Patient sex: M
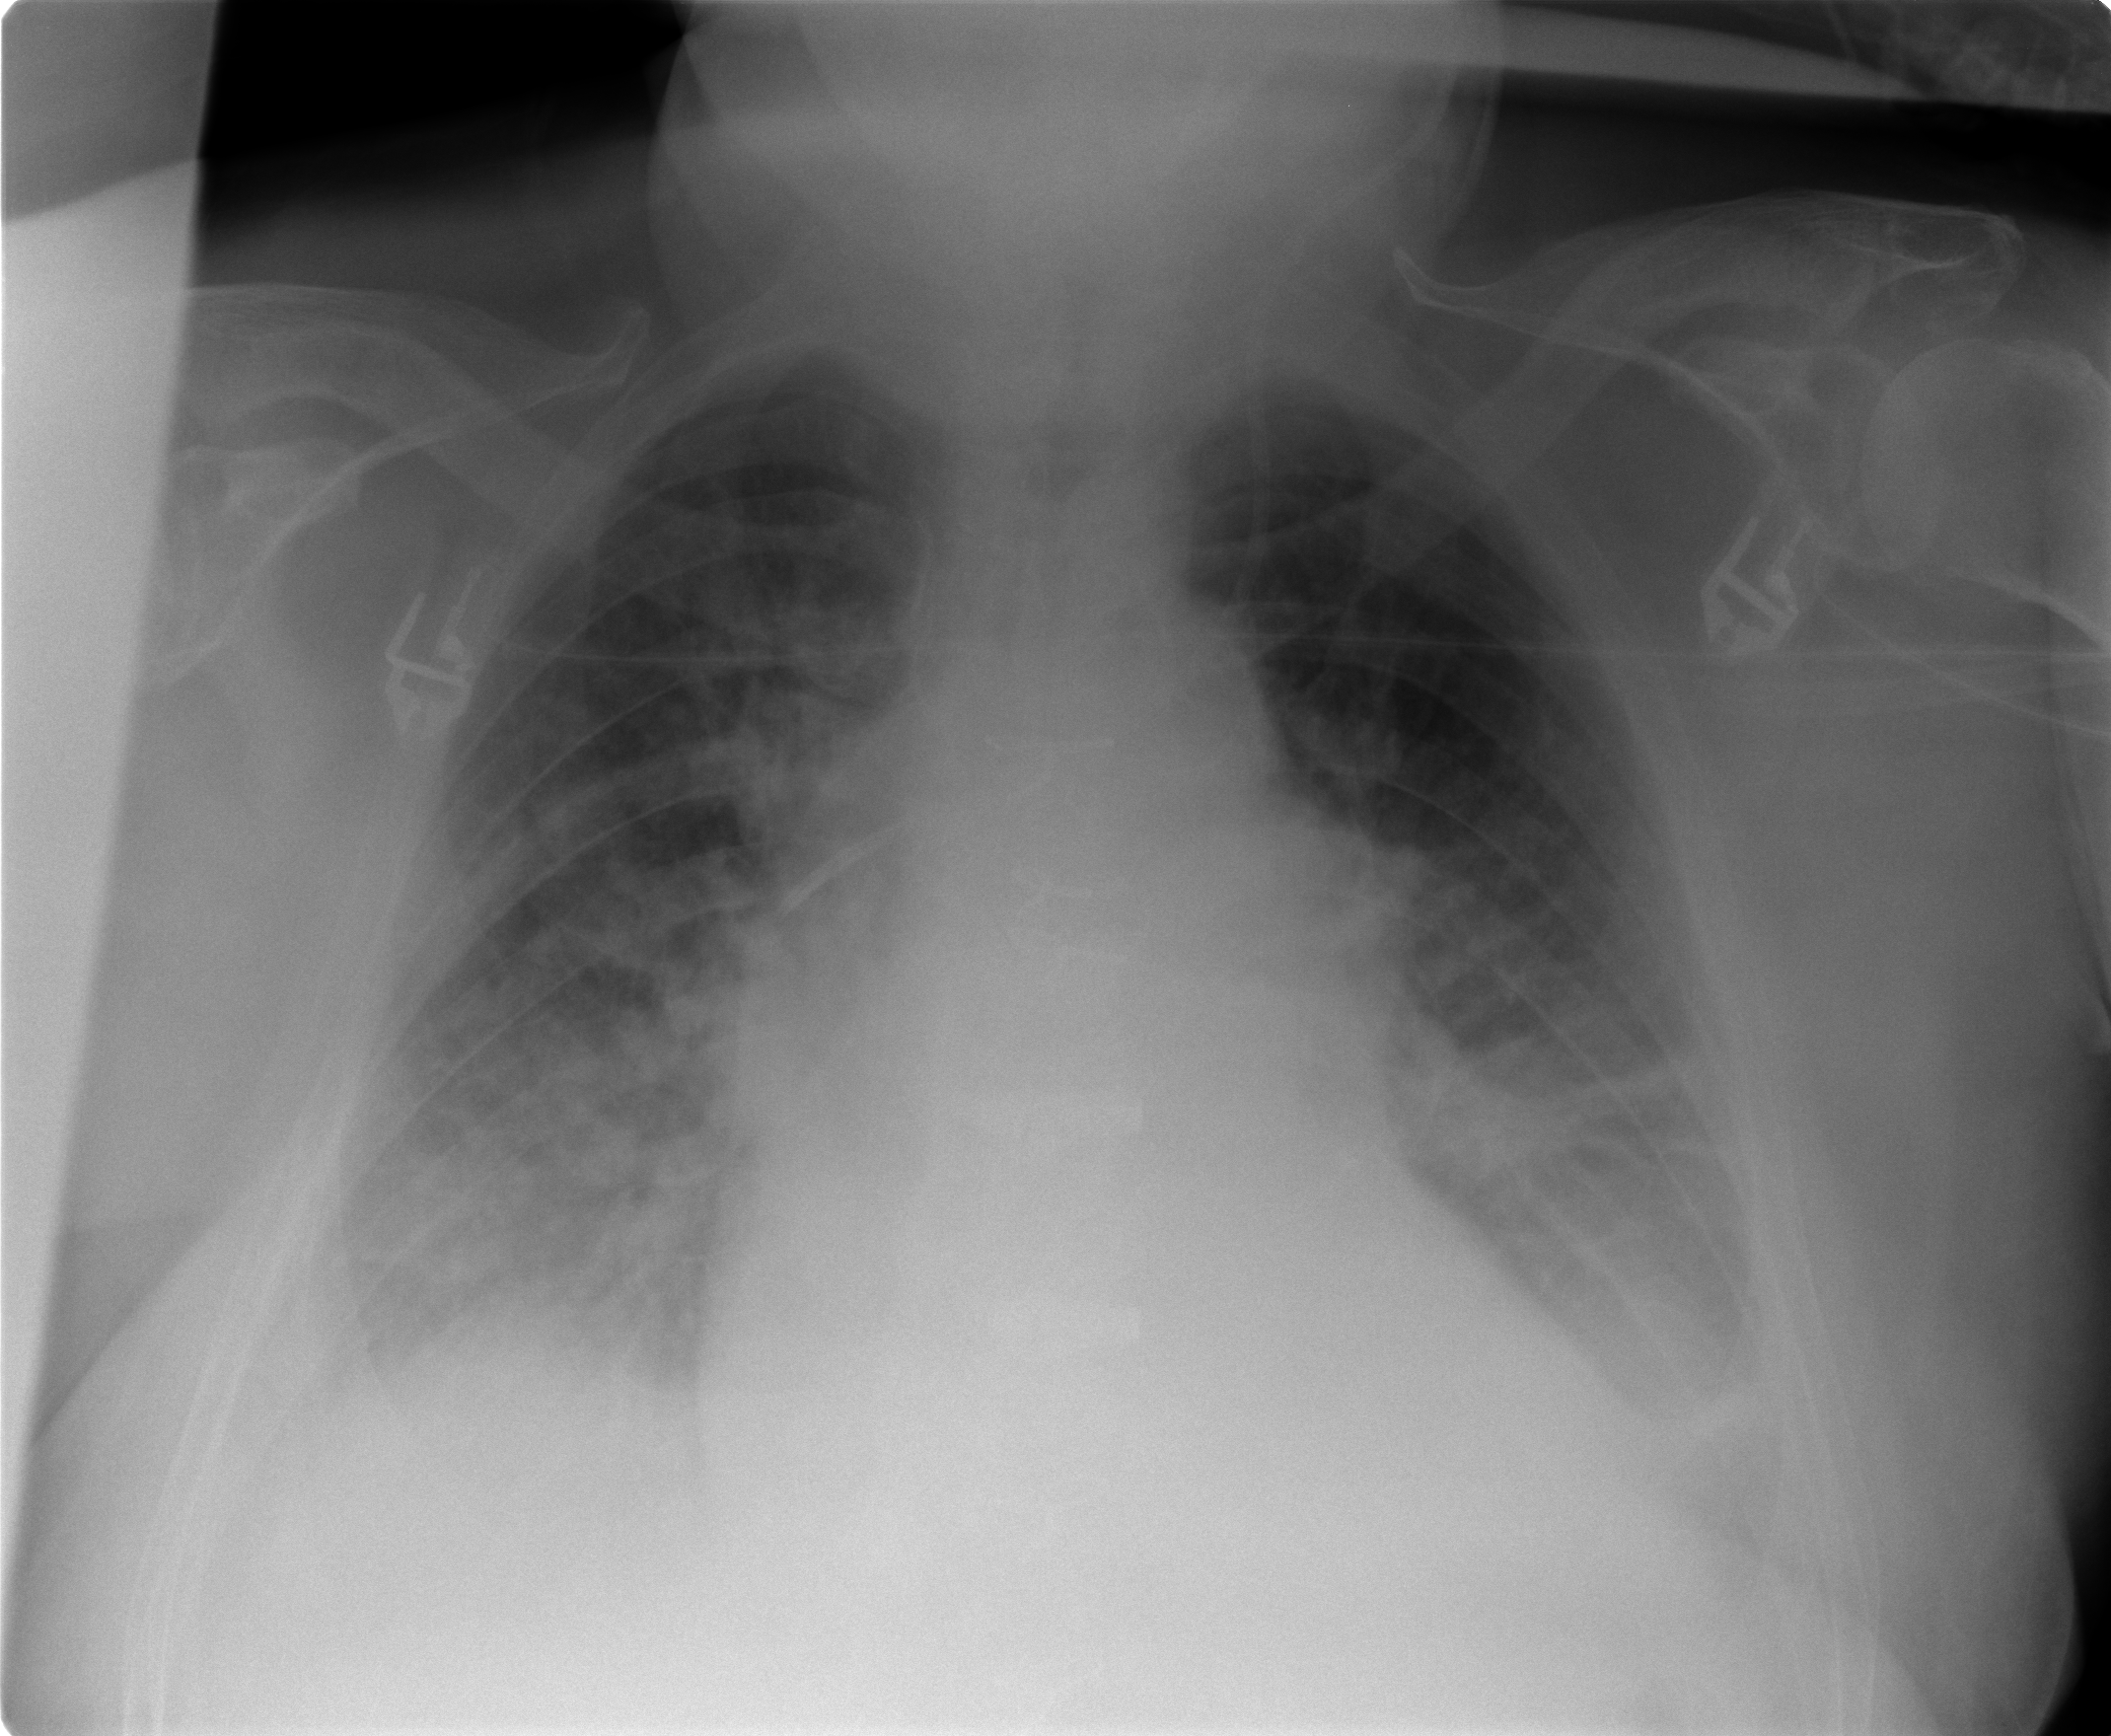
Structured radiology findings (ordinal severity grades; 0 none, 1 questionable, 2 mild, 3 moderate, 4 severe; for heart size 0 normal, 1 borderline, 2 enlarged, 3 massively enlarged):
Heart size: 2
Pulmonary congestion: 2
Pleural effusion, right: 3
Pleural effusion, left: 2
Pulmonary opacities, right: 3
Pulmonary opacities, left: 2
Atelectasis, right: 2
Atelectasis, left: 3